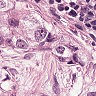
Metastatic tissue present: yes